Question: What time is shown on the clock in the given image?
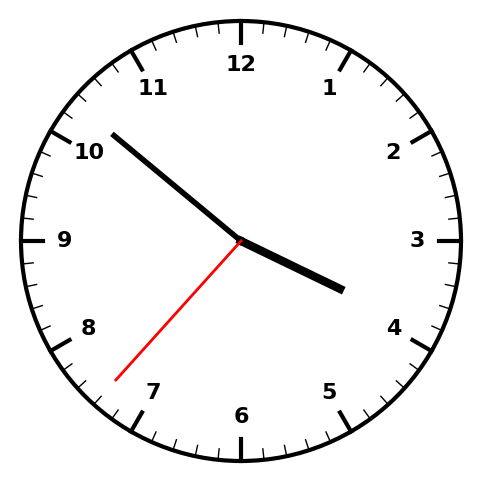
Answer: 03:51:37